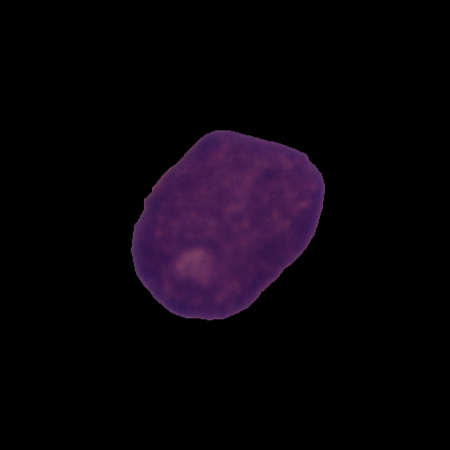
Label: cancer